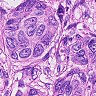
Metastatic tissue present: yes